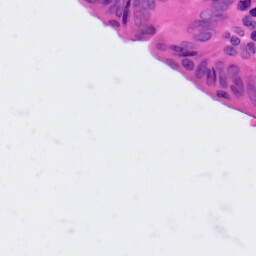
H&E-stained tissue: Colon